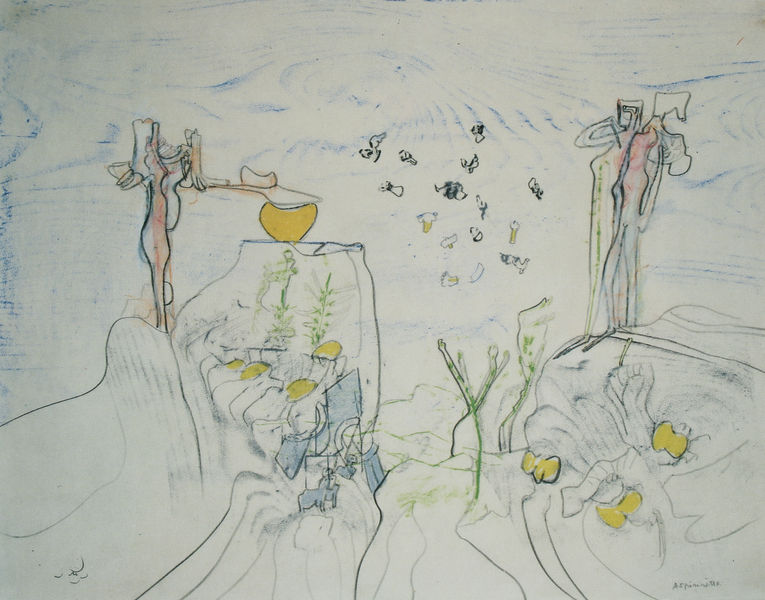
Titel: Par implosion: Aspirinette, Durch Implosion: Apirinette
Künstler: Roberto Matta
Standort: Paris
Institution: Sammlung Paul Haim
Schlagwörter: baum, berg, blau, himmel, kopf, körper, mann, nackt, vogel, wasser, weiß, aquarell, bäume, frauen, gelb, grün, komposition, landschaft, menschen, äste, frau, köpfe, schwarz, zeichnung, rot, gesichter, gesicht, mensch, schale, signatur, ast, vögel, figur, drei, pflanze, pflanzen, rosa, gleb, schrift, wellen, zwei, abstrakt, berge, modern, farbe, linien, schlucht, figuren, linie, bowle, unterwasser, schöpfen